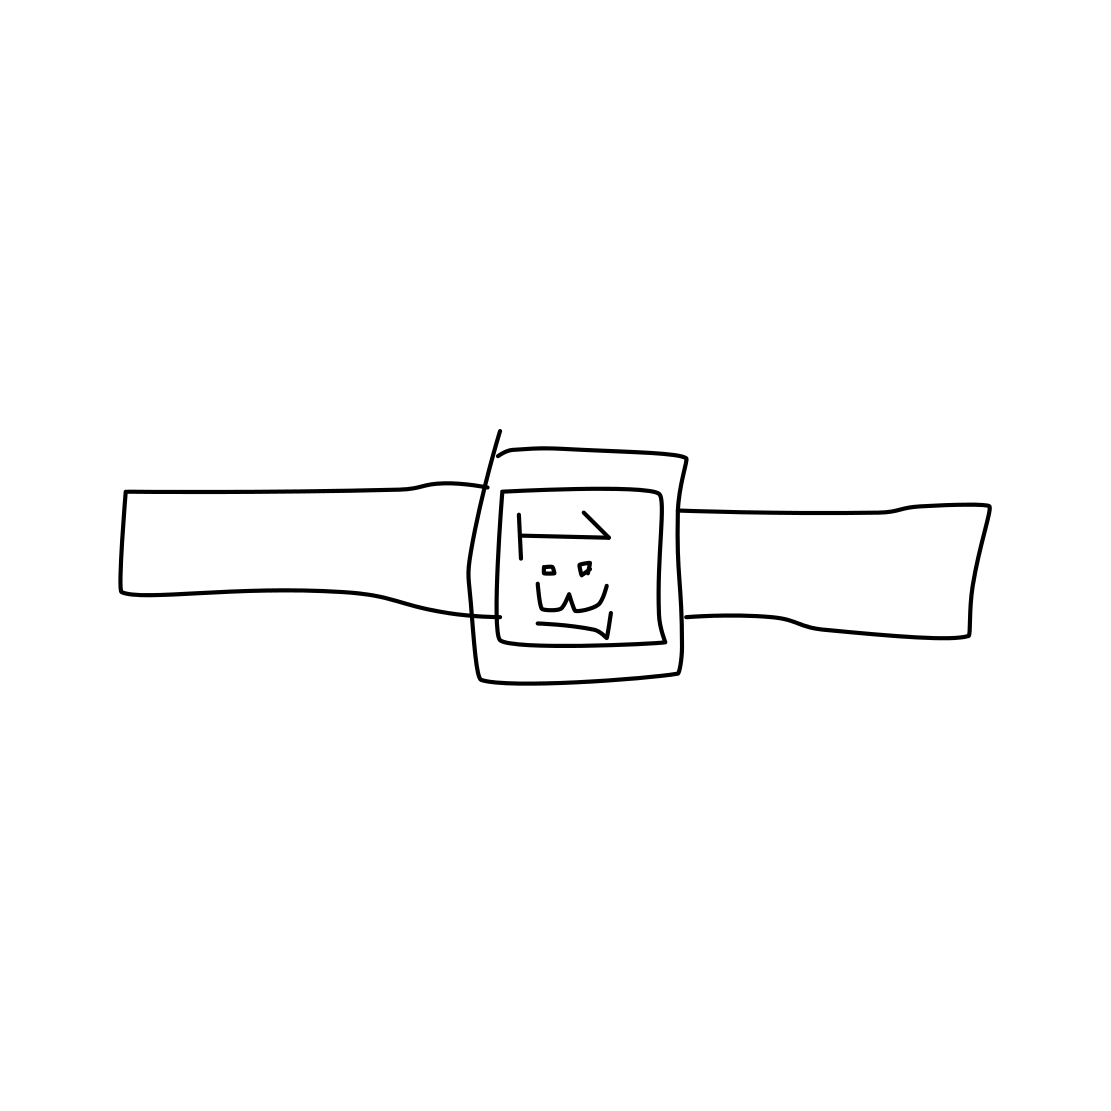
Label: wrist-watch